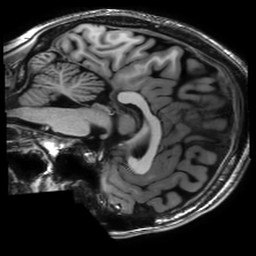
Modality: T1w
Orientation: sagittal
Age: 30
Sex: female
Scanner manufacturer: philips
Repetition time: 0.008097 s
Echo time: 0.00372 s